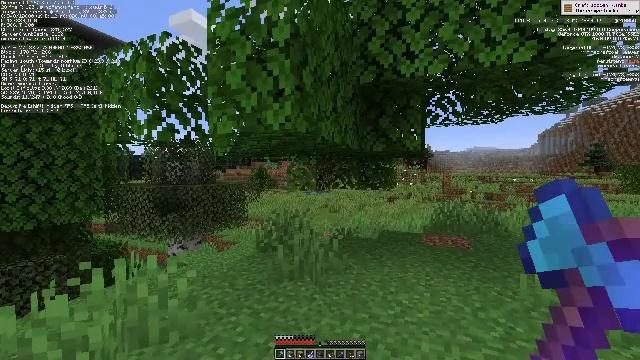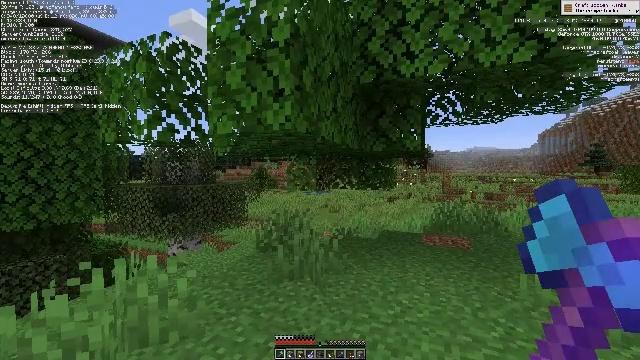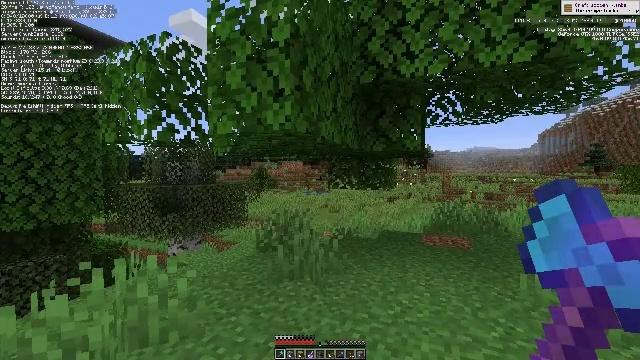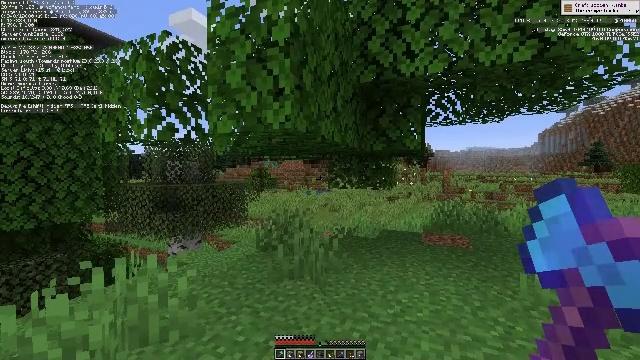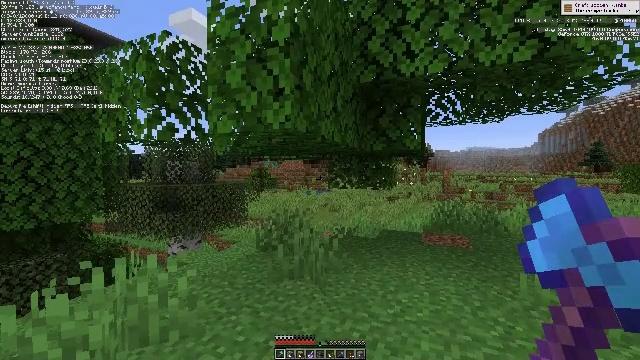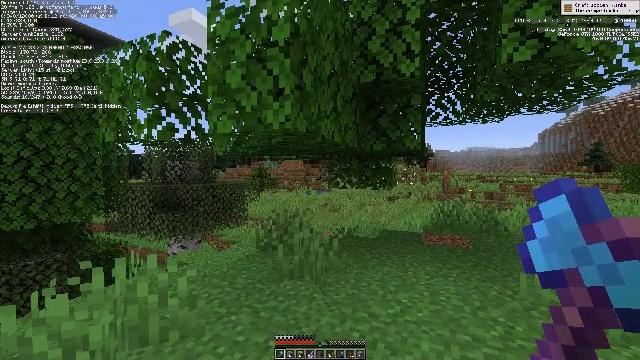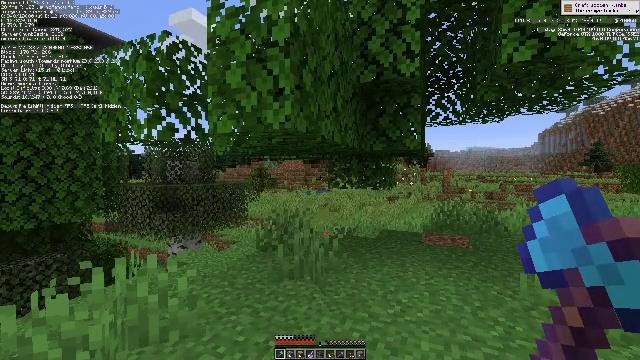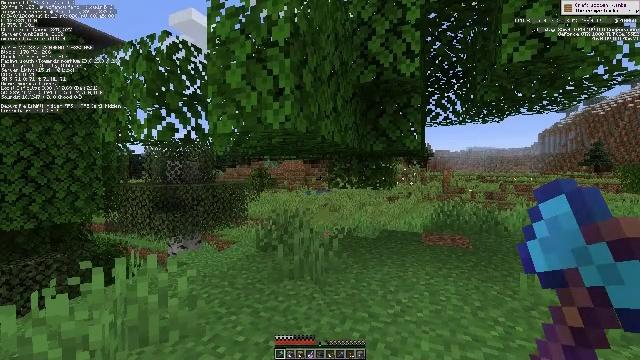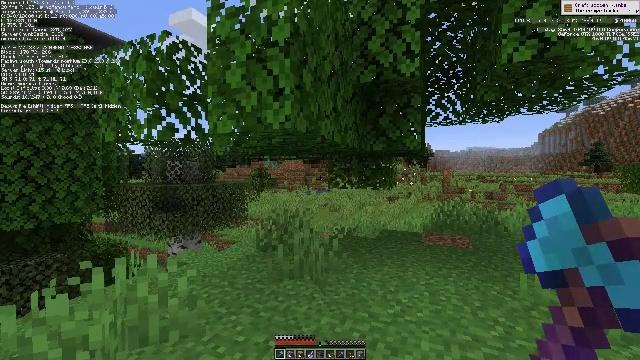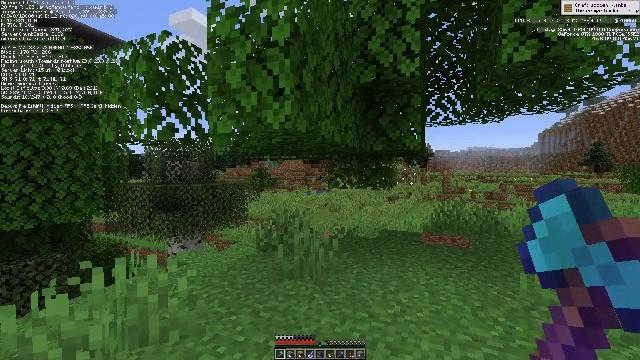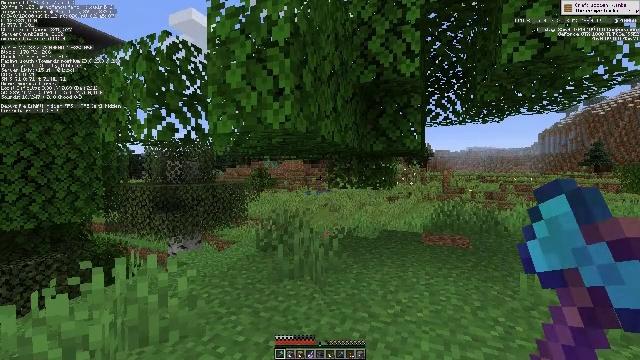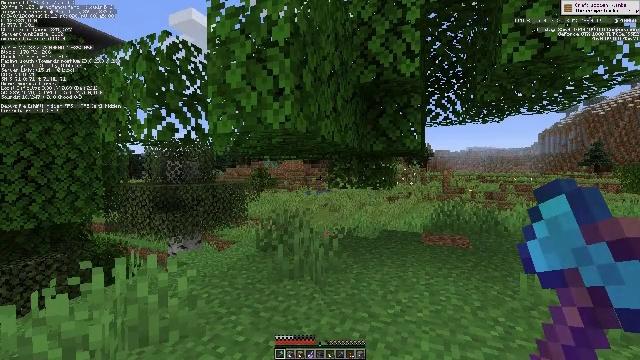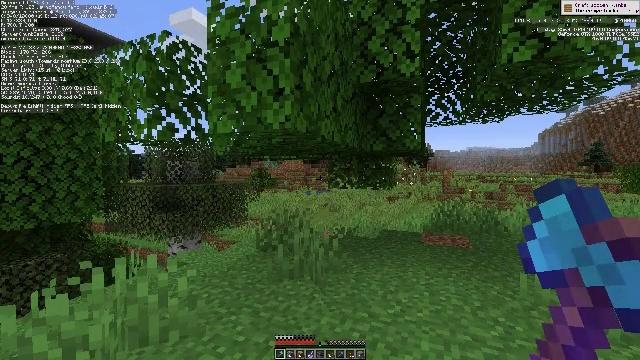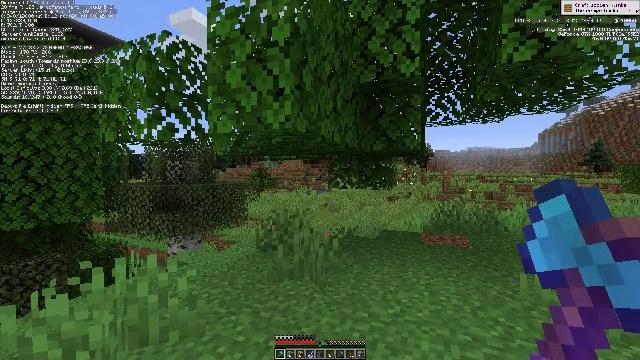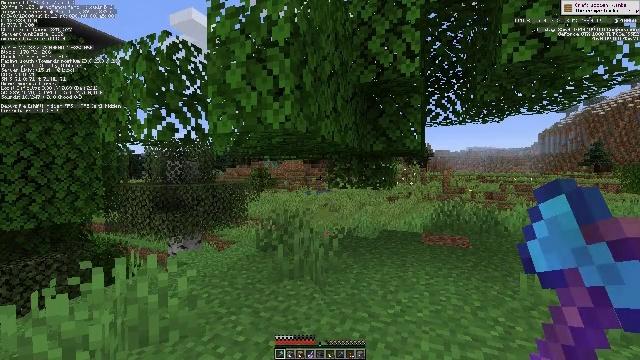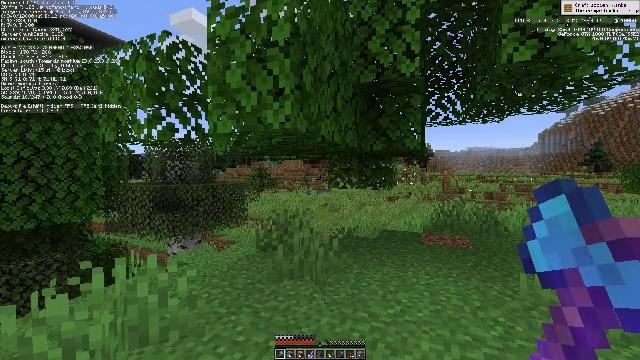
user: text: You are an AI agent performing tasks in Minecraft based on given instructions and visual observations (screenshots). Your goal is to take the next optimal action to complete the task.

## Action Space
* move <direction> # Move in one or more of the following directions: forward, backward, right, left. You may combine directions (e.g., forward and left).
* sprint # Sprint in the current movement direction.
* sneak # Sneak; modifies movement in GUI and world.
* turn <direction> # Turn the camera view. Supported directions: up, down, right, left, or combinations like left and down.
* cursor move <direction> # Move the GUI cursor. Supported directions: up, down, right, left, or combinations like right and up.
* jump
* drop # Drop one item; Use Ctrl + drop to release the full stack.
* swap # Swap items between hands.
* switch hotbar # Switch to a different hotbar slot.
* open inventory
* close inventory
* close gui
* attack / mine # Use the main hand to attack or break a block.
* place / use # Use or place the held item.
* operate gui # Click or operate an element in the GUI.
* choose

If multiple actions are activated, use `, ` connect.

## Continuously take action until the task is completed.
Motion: motion action
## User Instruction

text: Remove oak leaves from branches.
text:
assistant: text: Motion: no_op
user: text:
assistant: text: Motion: no_op
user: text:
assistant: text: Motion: no_op
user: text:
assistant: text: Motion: no_op
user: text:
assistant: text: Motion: no_op
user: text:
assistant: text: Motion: no_op
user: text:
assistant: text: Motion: no_op
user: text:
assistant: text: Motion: no_op
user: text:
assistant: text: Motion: no_op
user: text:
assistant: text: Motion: no_op
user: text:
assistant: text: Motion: no_op
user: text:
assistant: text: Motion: no_op
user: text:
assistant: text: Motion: no_op
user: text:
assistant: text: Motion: no_op
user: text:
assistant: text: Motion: no_op
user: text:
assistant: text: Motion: no_op
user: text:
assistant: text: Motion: no_op
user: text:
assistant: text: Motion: no_op
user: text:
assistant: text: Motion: no_op
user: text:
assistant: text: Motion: no_op
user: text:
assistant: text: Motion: no_op
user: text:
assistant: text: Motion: no_op
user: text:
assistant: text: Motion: no_op
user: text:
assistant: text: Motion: no_op
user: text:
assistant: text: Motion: no_op
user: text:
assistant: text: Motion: no_op
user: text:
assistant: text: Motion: no_op
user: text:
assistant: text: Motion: no_op
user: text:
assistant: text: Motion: no_op
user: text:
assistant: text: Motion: no_op